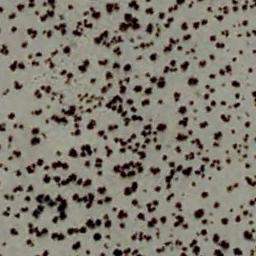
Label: chaparral